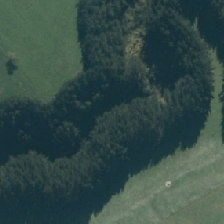
Land cover: broadleaved_indigenous_hardwood